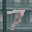
Label: 7